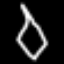
Label: diamond